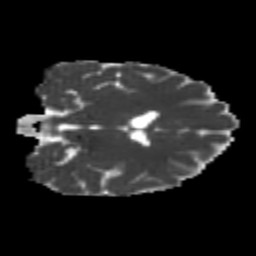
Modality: MD
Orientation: coronal
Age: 23
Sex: male
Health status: healthy
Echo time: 0.074 s